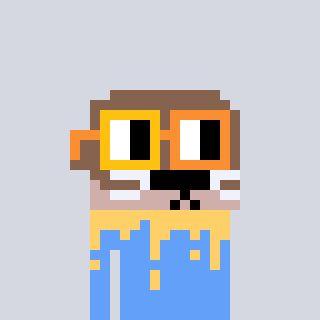
a pixel art character with square yellow and orange glasses, a otter-shaped head and a blue-colored body on a cool background